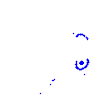
Particle: proton